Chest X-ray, PA view. Patient: 63 years old, sex M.
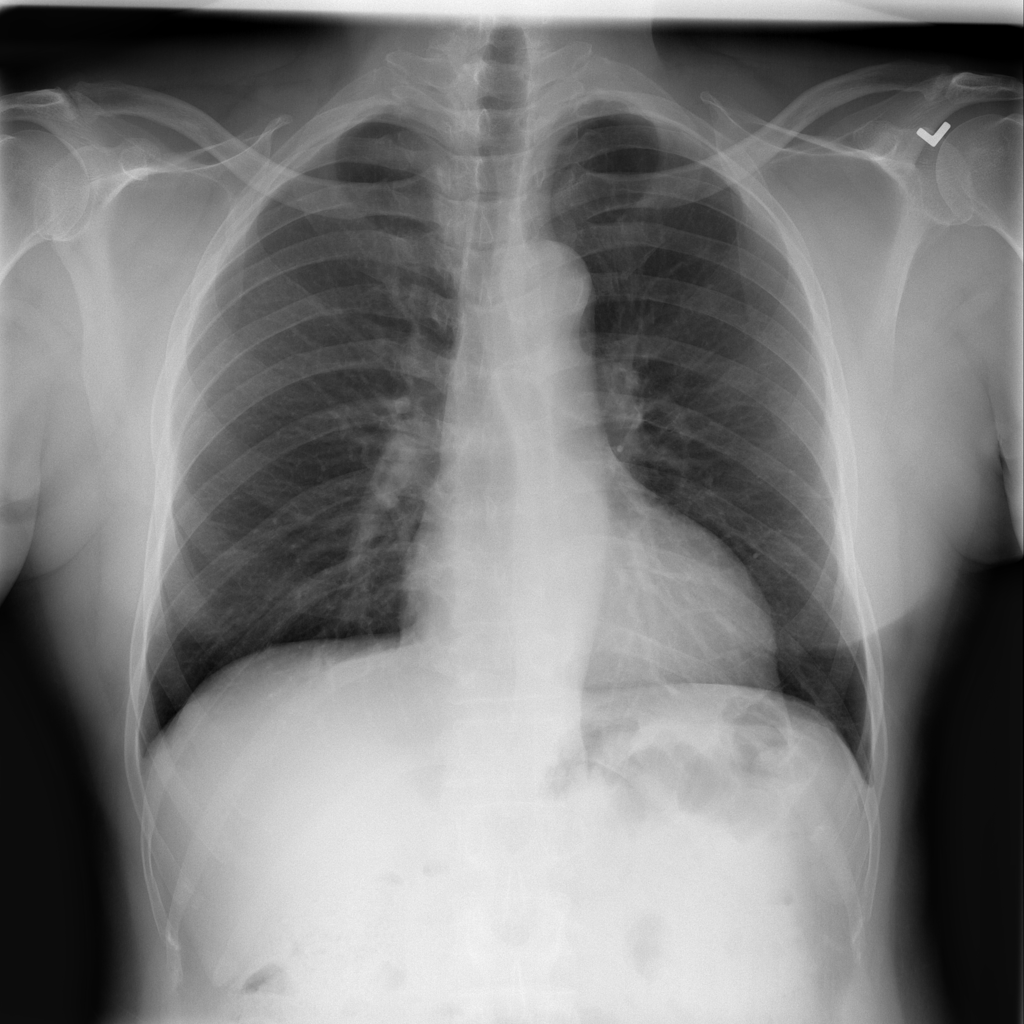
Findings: Infiltration